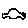
Label: car